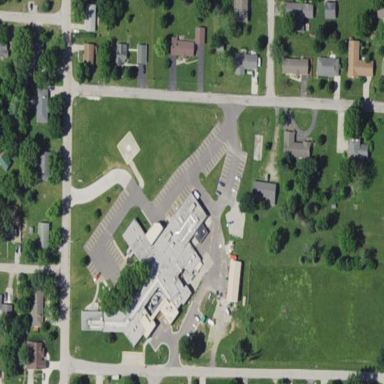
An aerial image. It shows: Healthcare facility identified as hospital.